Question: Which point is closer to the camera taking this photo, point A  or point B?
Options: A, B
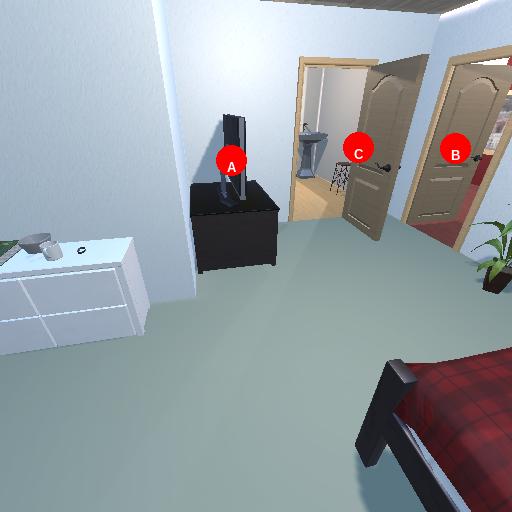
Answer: A